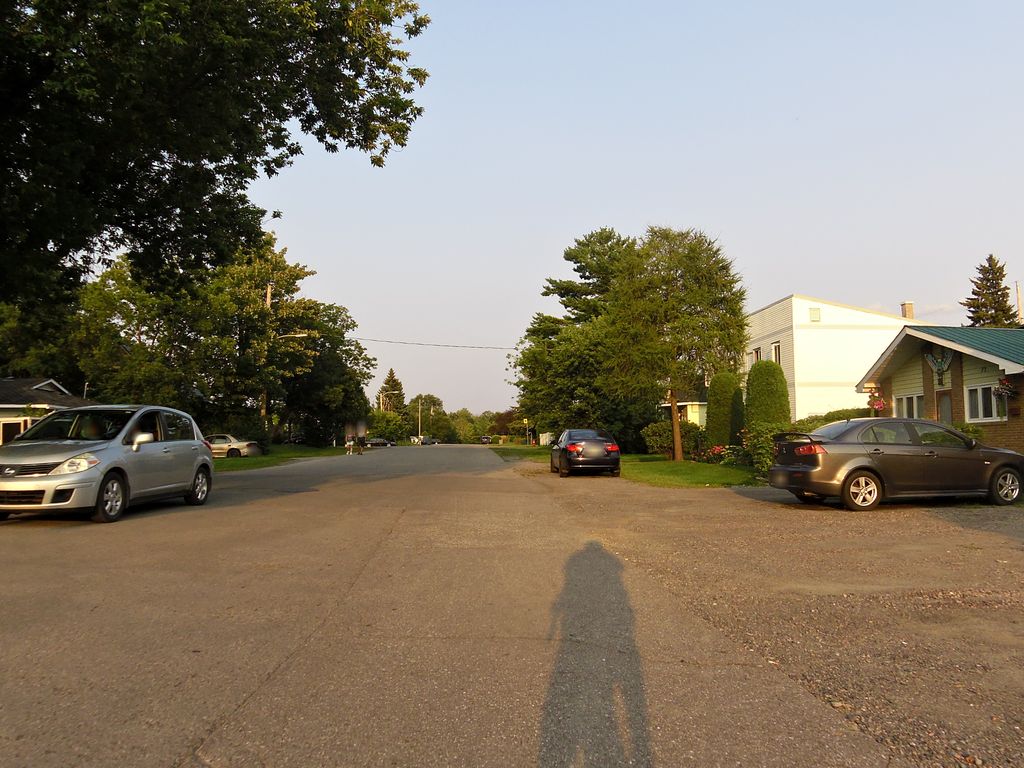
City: ottawa-gatineau